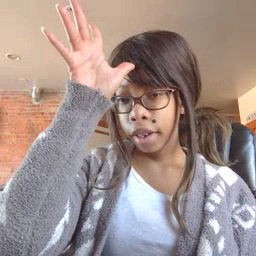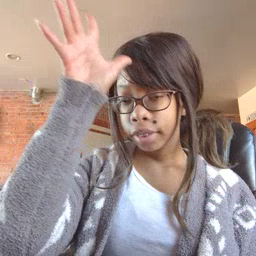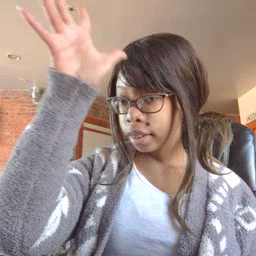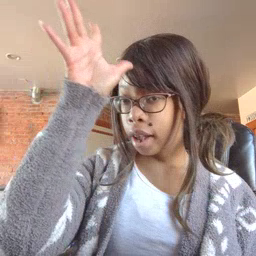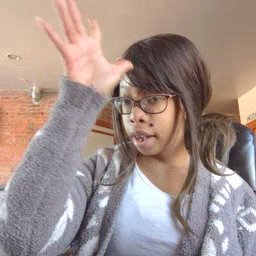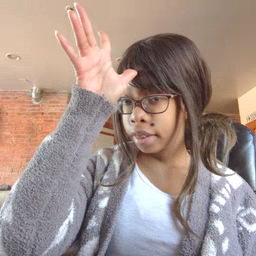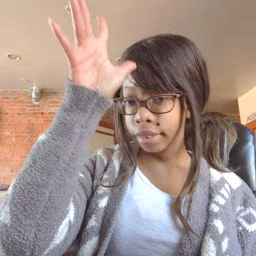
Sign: dad